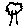
Label: tree